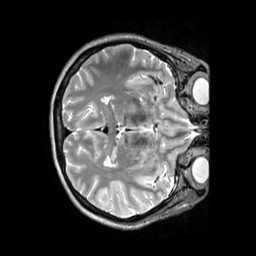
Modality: T2w
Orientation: axial
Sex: female
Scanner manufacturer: siemens
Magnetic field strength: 3 T
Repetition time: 3.2 s
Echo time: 0.409 s